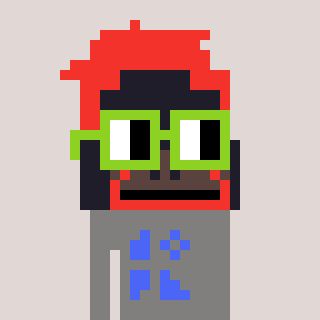
a pixel art character with square light green glasses, a orangutan-shaped head and a bluegrey-colored body on a warm background